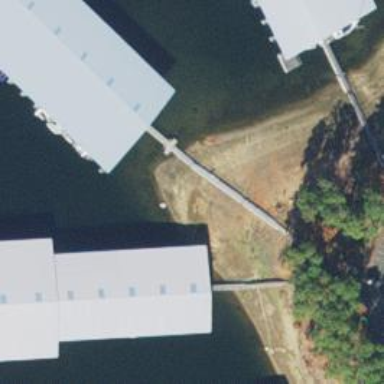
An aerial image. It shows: Man-made pier.